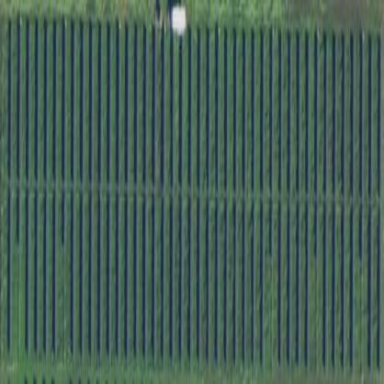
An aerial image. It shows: Solar power generator with photovoltaic panels.